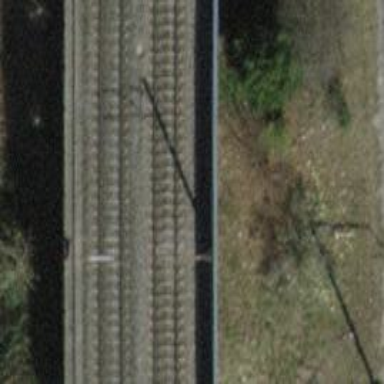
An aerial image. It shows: Fence.